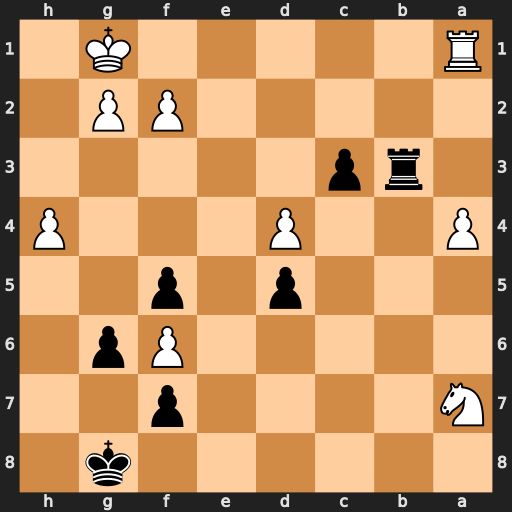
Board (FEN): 6k1/N4p2/5Pp1/3p1p2/P2P3P/1rp5/5PP1/R5K1
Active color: b
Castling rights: -
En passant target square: -
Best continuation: c2 Kh2 Rb1